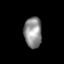
Tissue: lung
Cell type: Epithelial cells
Senescence score: 0.2314
Nuclear area (px): 536
Mean DAPI intensity: 142.069